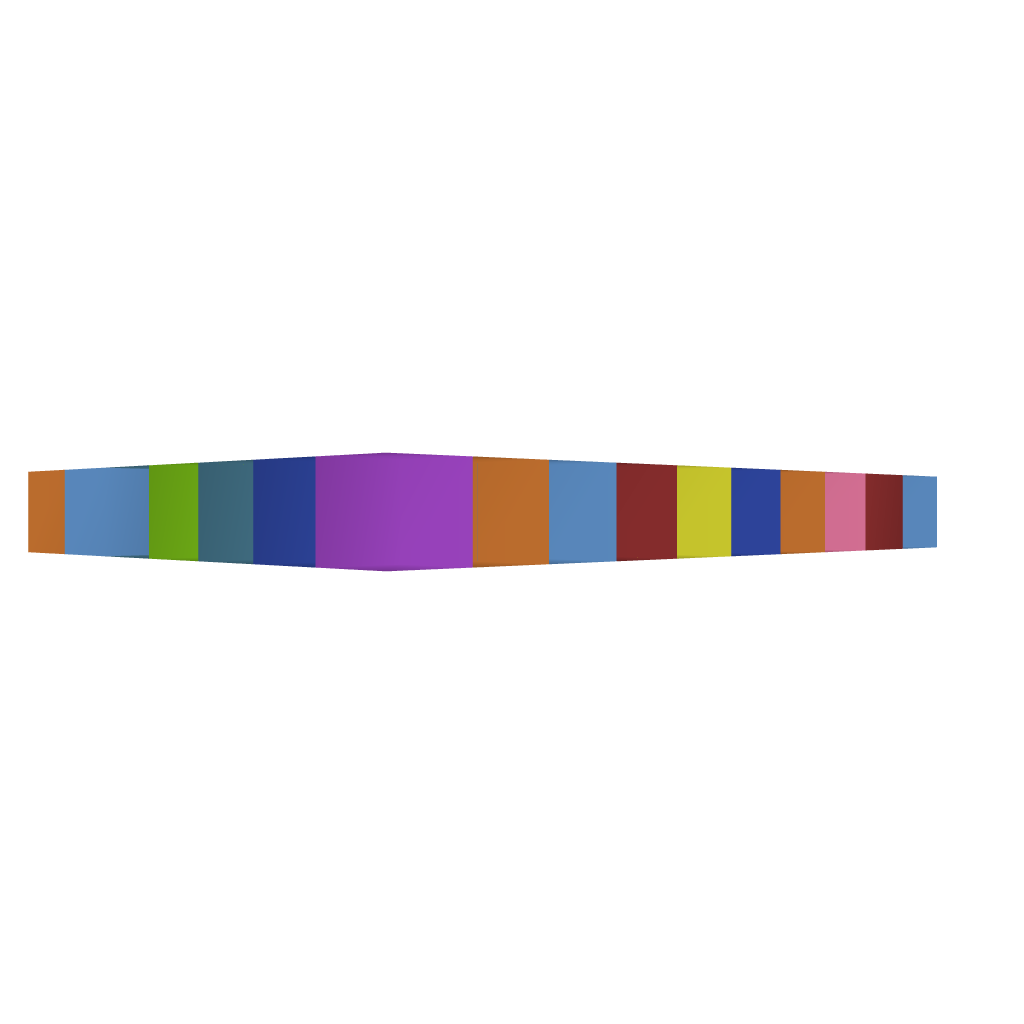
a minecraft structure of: Lake house